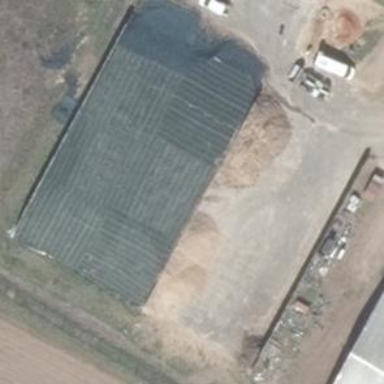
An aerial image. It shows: Bunker silo.